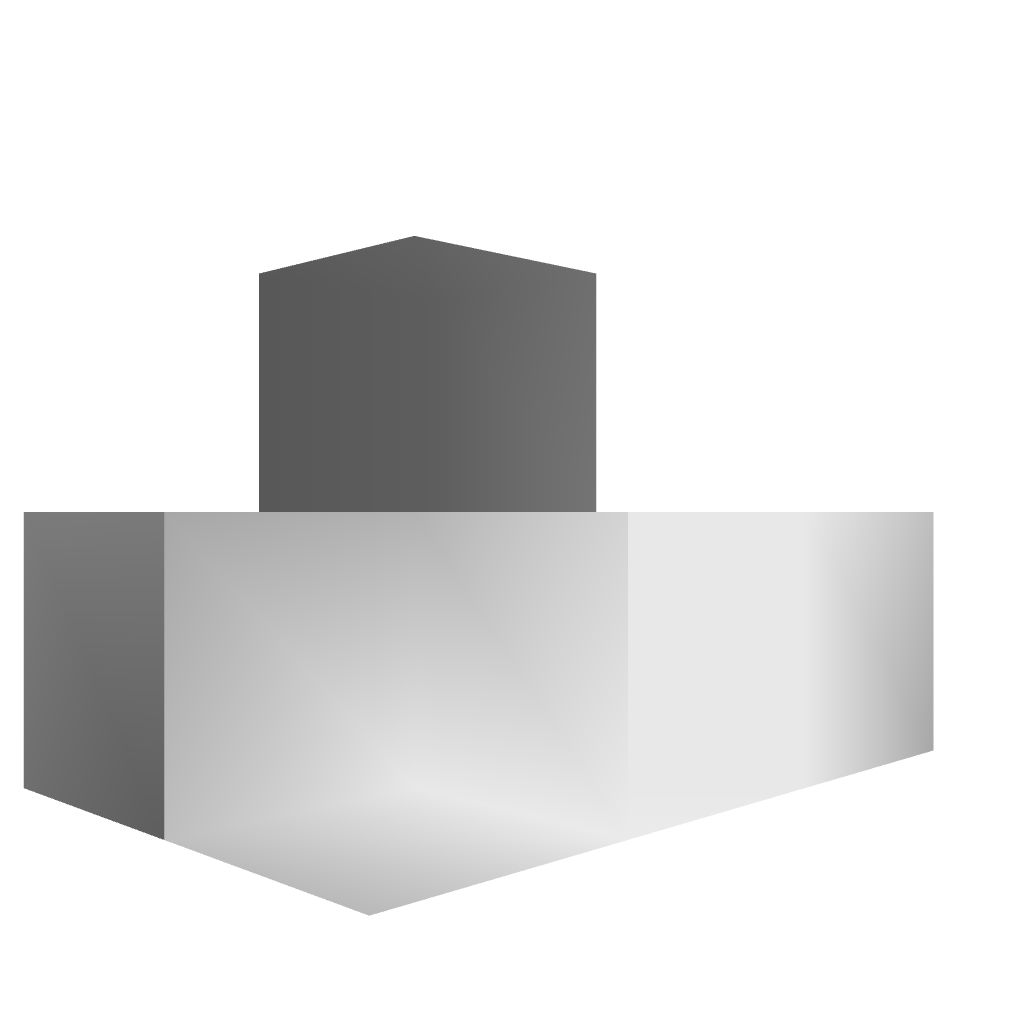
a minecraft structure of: Mini TNT cannon bad low quality